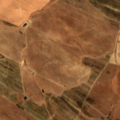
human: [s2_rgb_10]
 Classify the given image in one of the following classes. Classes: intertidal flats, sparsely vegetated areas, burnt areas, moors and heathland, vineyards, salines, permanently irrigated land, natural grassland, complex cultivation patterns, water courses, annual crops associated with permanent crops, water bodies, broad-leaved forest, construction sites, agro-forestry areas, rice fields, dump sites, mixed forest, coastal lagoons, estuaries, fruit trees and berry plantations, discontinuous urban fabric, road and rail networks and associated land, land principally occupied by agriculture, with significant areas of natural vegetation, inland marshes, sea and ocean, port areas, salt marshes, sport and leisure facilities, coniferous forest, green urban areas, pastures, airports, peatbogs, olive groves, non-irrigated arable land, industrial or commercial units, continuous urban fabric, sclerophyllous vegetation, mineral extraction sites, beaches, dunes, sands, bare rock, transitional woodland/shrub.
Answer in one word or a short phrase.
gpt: non-irrigated arable land, transitional woodland/shrub